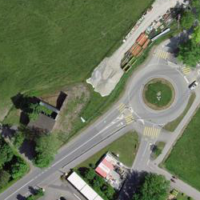
EUNIS habitat code: 52
Species observed at this site:
Dipsacus fullonum
Erodium cicutarium
Phoenicurus ochruros